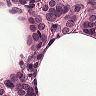
Metastatic tissue present: yes